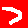
Digit: 7